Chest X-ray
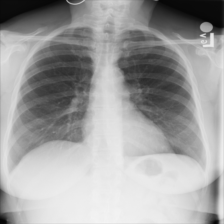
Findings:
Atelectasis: negative
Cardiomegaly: negative
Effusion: negative
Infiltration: negative
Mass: negative
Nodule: negative
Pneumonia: negative
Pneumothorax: negative
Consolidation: negative
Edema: negative
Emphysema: negative
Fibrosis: negative
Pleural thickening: negative
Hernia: negative